Question: i am learning actionbar and created an actionbar with tabs .the following image shows the view
!
'''
requestWindowFeature(Window.FEATURE_ACTION_MODE_OVERLAY);
ActionBar ab=getActionBar();
ab.setNavigationMode(ActionBar.NAVIGATION_MODE_TABS);
ab.setBackgroundDrawable(new ColorDrawable(Color.MAGENTA));
ab.addTab(ab.newTab().setText("Popular").setTabListener(this));
ab.addTab(ab.newTab().setText("Latest").setTabListener(this));
ab.addTab(ab.newTab().setText("Nearby").setTabListener(this));
'''
They following are my queries :
1. the tabs have shifted to a bar below the magenta color bar. is it due to space constraints of mobile.if a wish to add any item to this magenta bar with the tabs below how can add to it and then show the same pattern whether it is mobile or tablet.
2. i want to make this tabs bar transparent so that i can see the text move behind it.i have tried to set its drawable as per code above but it has only changed of top bar but not the tabs bar.
3. what is way to have a button on the magenta bar onclicking i have this screen shift to left and show another screen which has some links show up in a way that partly this current screen is also visible.i hope i am able to explain my point.
kindly clarify
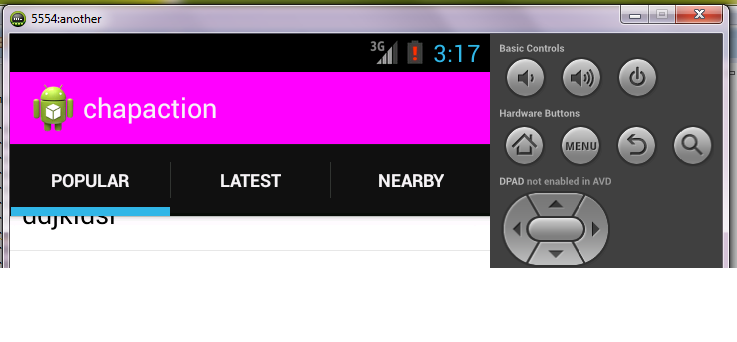
Answer: Question 1: It's down to device space constraints. The first paragraph in the Android documentation for tabs in the action bar show that if there isn't room it will split the tabs to a separate bar.
<URL>
Question 2: You need to set the drawable for the background and the stacked background of the action bar to your transparent drawable. (Edit: Links in Ye Lin Aung's comment show how to do that).
Question 3: It sounds like you are looking for a navigation drawer layout arrangement to me. The best place to start on this would be this link:
<URL>
Edit: The pattern will work the same for both mobile and tablets (though you may want to have an xml for smaller screens that have a slightly thinner drawer sizes).
The android documentation in the link above states that the drawer width should be set in dp units and that the drawer height matches the parent view. The drawer width should be no more than 320dp so the user can always see a portion of the main content. This should allow most phones to view it in both portrait and landscape and still see some content.